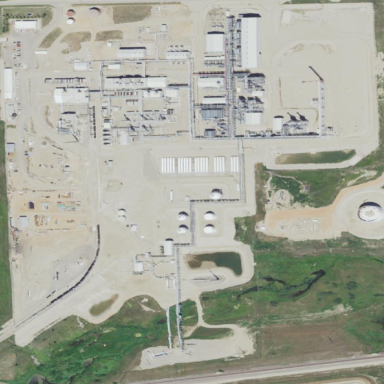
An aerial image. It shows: Industrial area used for gas-related purposes.